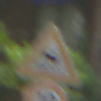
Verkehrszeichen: SchleuderOderRutschgefahr
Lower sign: Geschwindigkeit10
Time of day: MorningAfternoon
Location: Outdoor (Urban)
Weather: Overcast
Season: NotSpecified
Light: Natural